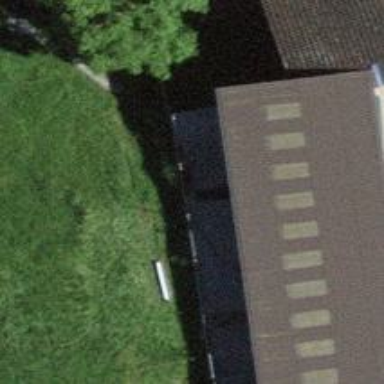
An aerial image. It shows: Barn.